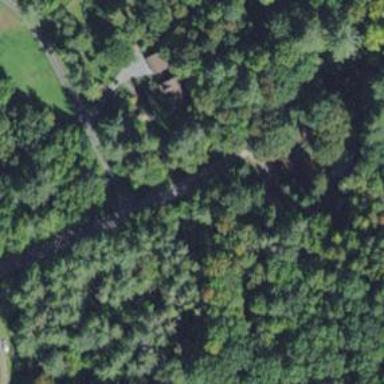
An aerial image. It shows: Path.